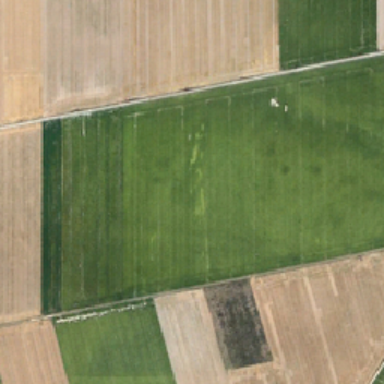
Several houses were built around the green field .